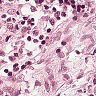
Metastatic tissue present: no